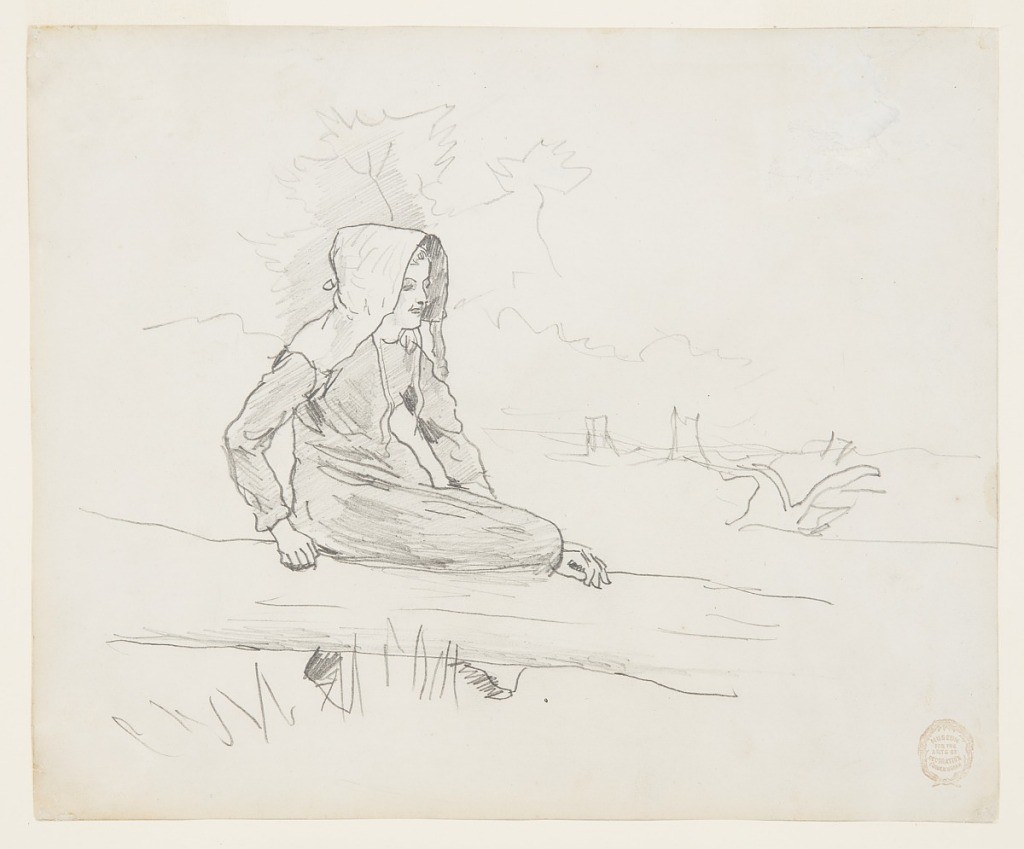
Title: Girl Seated on a Tree Trunk
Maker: Winslow Homer, American, 1836–1910
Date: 1879
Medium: Graphite on paper
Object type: Drawing
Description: Horizontal view of a girl wearing a sunbonnet seated on a fallen tree trunk; tree stumps and a plow are visible in the background.